Interaction volume radius: 5 \u00c5
Interaction volume height: 10 \u00c5
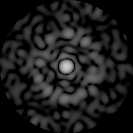
Disorder parameter: 0.8607